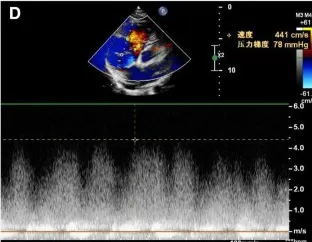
Right coronary artery to right atrium fistula AO, ascending aorta; PV, pulmonary vein; RA, right atrium; RCA, right coronary artery.
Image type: radiology (ultrasound)